Question: For testing i want to check console what is the value set fro the text box but other than IE Working fine but IE 10 not able to get value.
'''
$('#refno').getval;
document.getelementById("refno").value;
'''

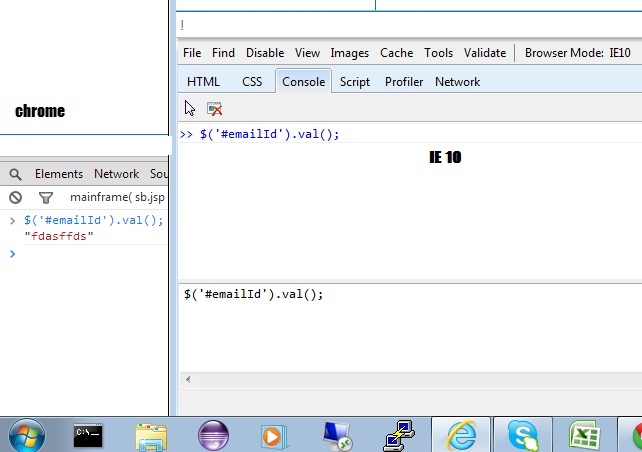
Answer: For IE 10 try this
## Go to current window
> > cd()
Current window: app.jsp
## set mainframe go to the main page having component
> > cd(mainframe)
Current window: sb.jsp
## for get vale usind id
> > $('#comtype').val()
"6"